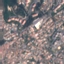
Land use / land cover: Residential